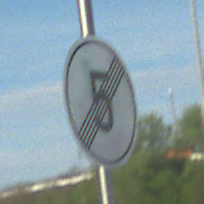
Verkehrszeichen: EndeGeschwindigkeit5
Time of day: MorningAfternoon
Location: Outdoor (Suburban)
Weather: PartlyCloudy
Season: NotSpecified
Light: Natural